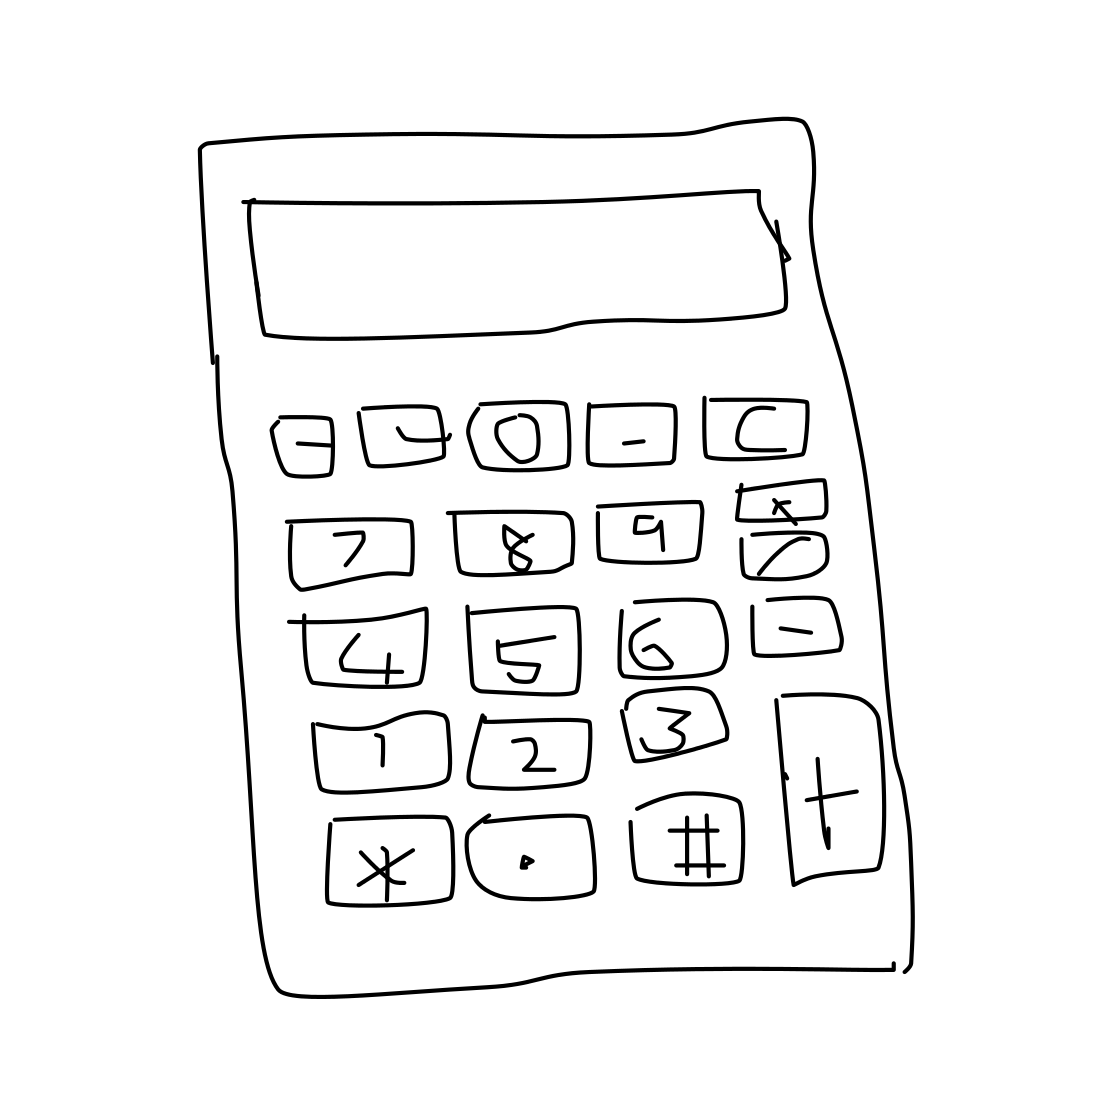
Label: calculator